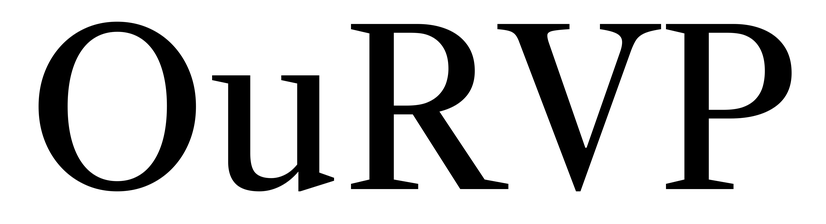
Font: LibreCaslonText_Regular